Question: Find the horizontal coordinate of the first time the ball hits the ground. The result is rounded down to the nearest integer
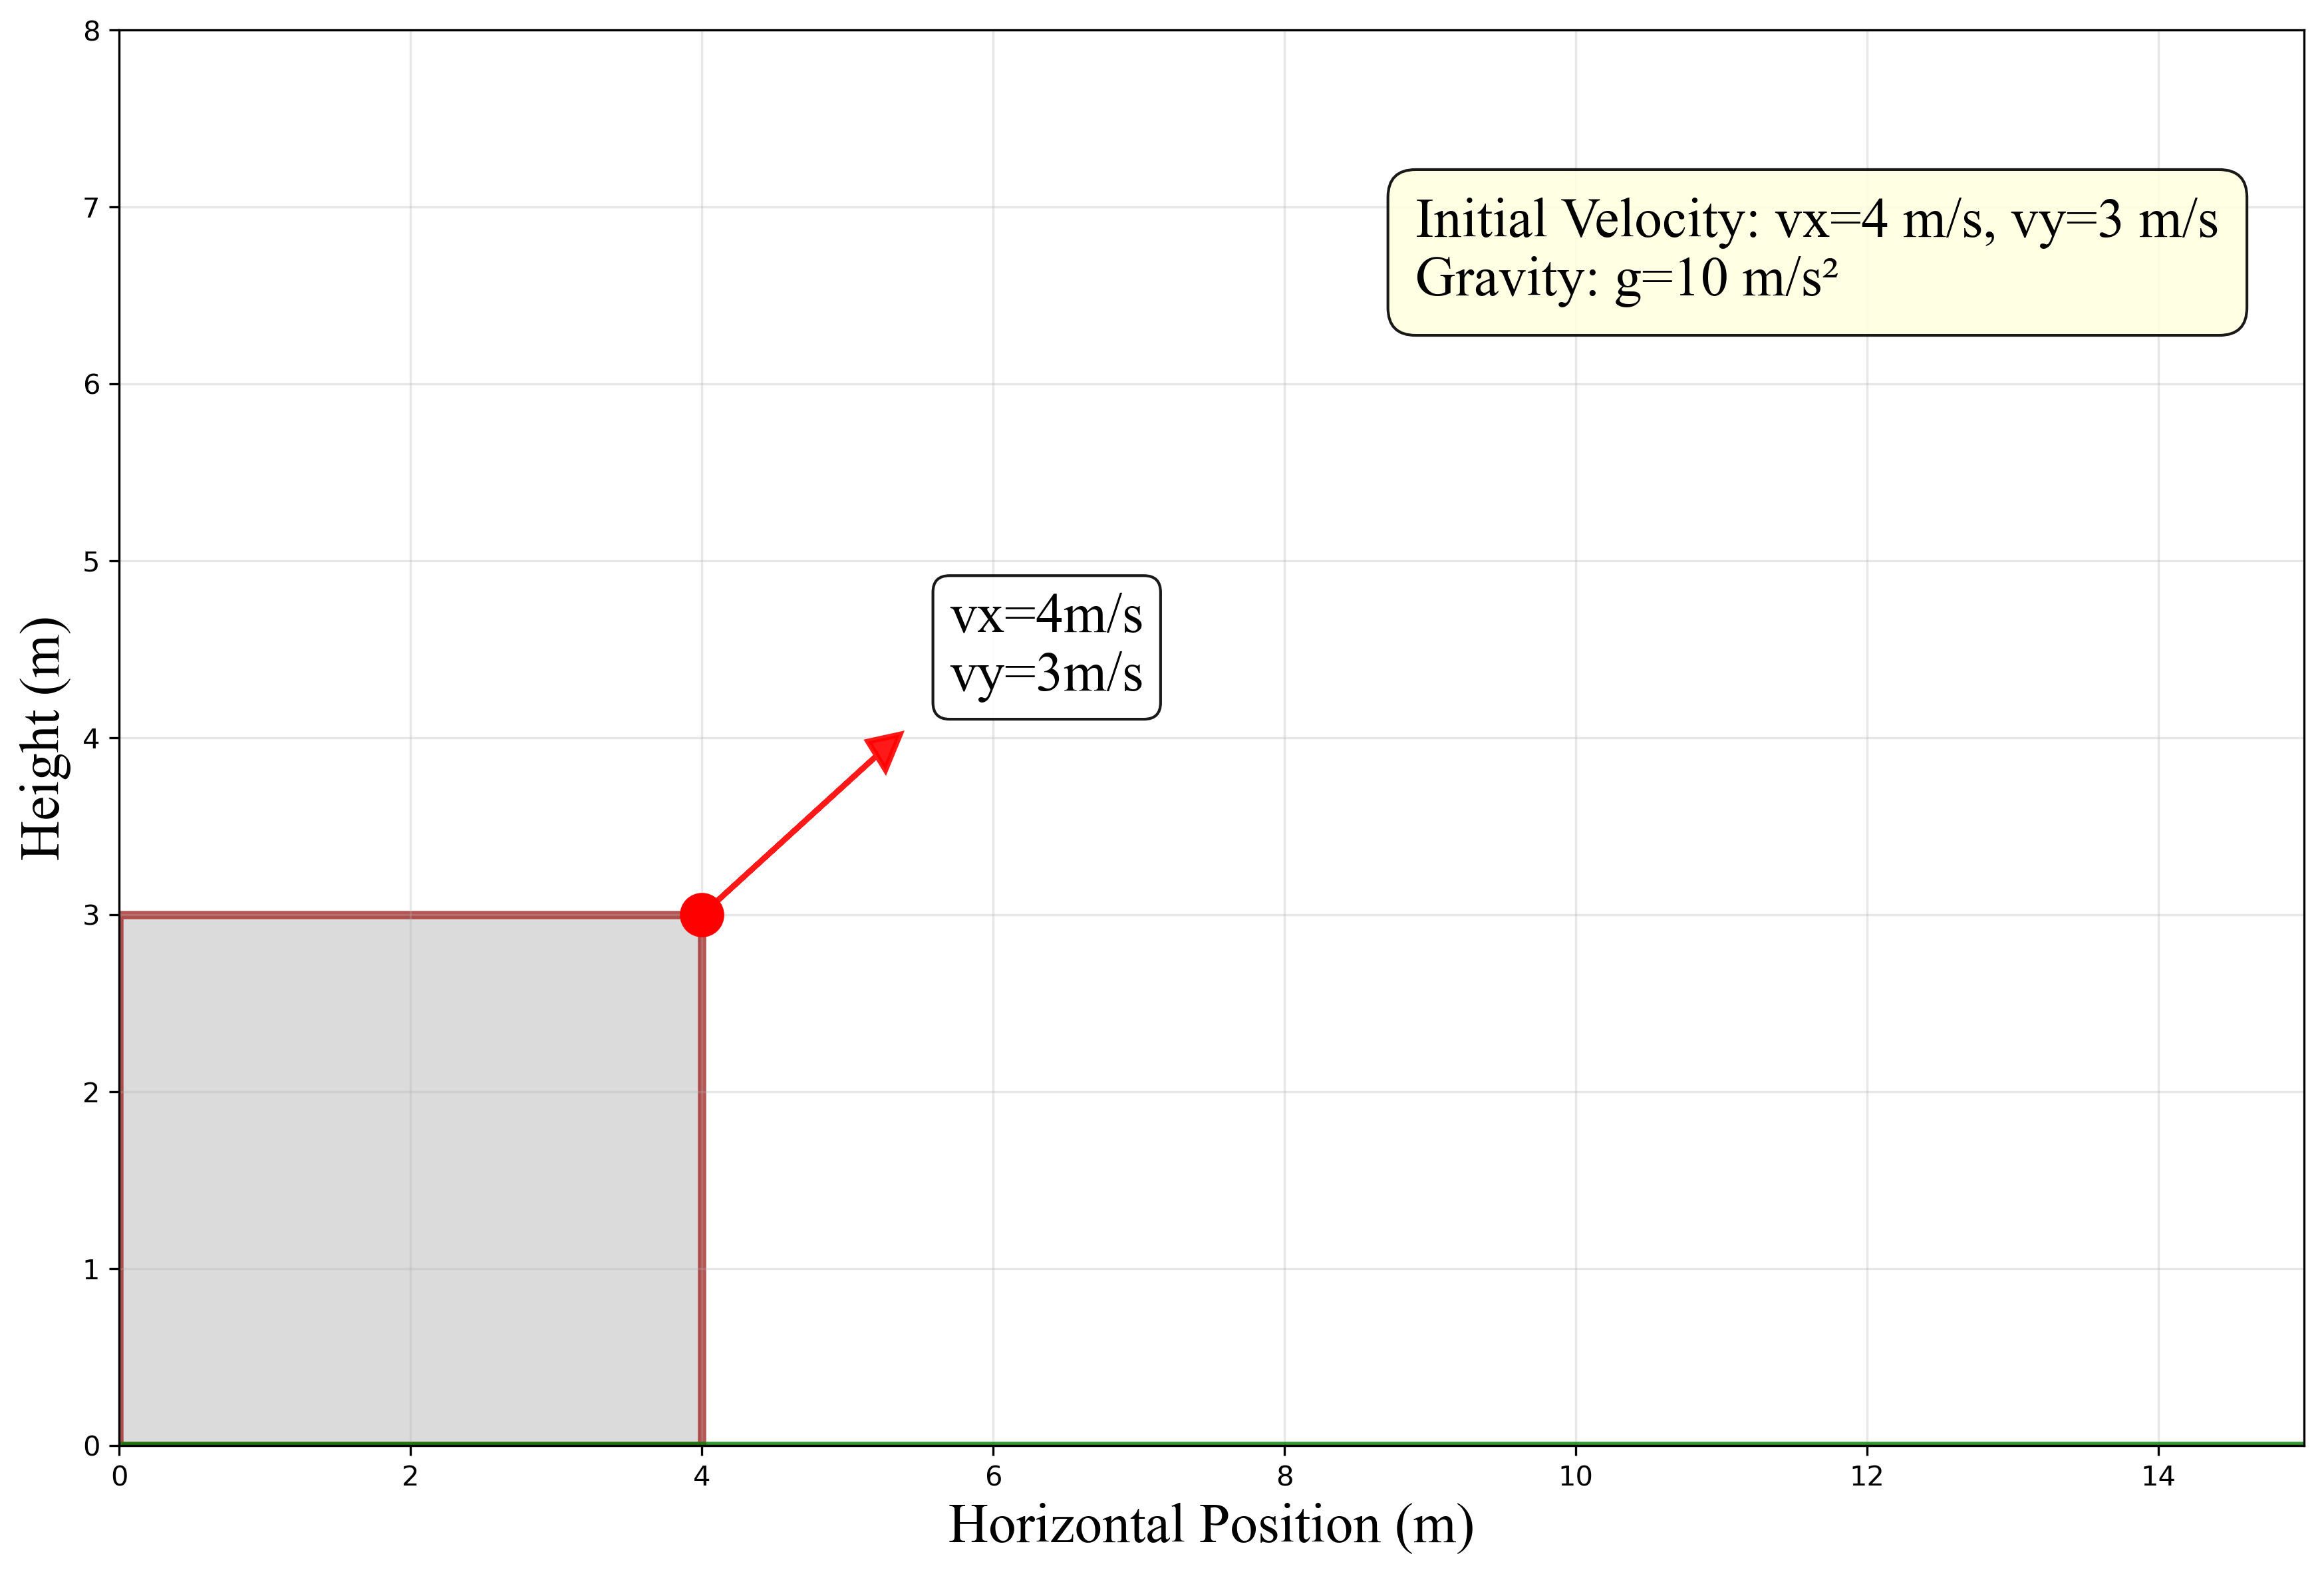
Answer: 8